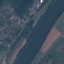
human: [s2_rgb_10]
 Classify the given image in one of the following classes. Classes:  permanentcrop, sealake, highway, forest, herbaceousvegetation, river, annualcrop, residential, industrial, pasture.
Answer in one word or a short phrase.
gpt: River